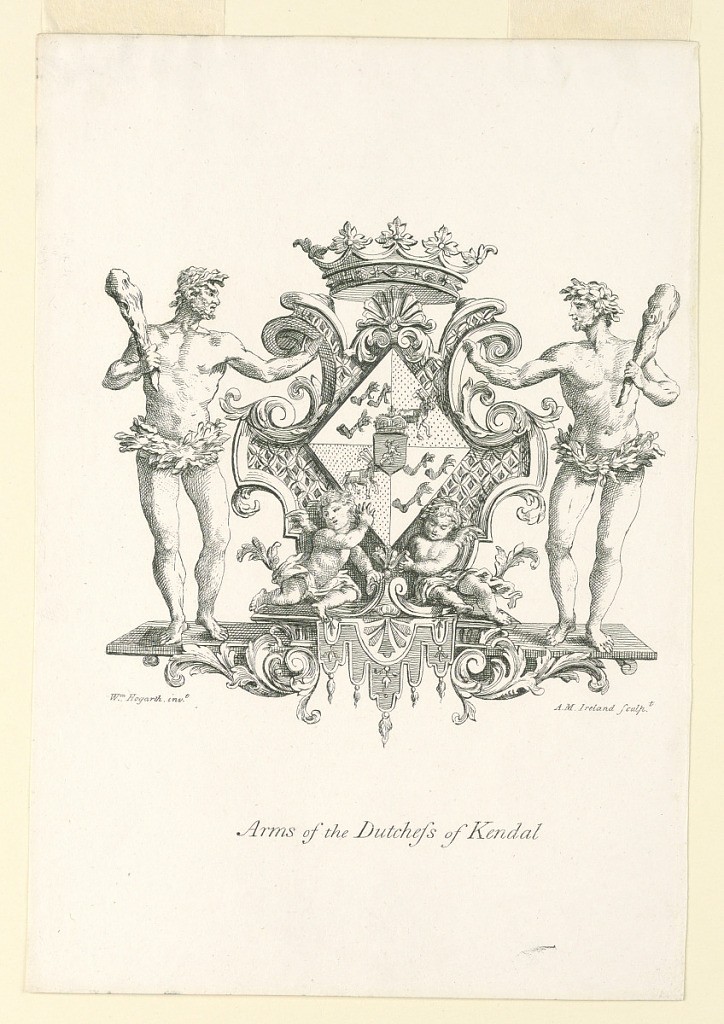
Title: Arms of the Duchess of Kendal
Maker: A.M. Ireland
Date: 1794
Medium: Etching on paper
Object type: Print
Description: The shield is in a cartouche frame surmounted by the ducal crown and supported by two nude male figures.